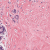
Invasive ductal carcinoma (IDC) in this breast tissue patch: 1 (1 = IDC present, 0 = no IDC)